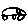
Label: car